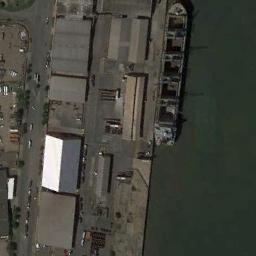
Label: ship